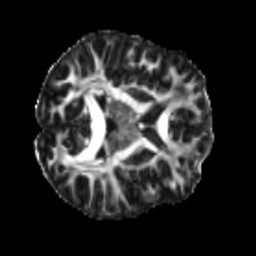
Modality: FA
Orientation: axial
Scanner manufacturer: siemens
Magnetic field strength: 3 T
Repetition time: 4 s
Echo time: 0.0594 s